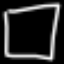
Label: square